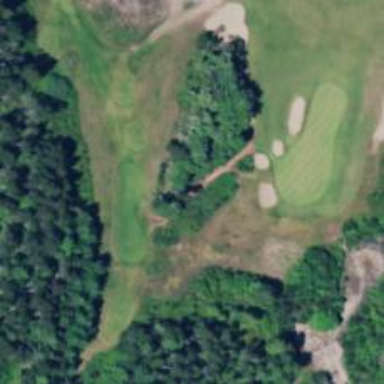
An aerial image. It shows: Path for golf carts.